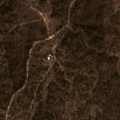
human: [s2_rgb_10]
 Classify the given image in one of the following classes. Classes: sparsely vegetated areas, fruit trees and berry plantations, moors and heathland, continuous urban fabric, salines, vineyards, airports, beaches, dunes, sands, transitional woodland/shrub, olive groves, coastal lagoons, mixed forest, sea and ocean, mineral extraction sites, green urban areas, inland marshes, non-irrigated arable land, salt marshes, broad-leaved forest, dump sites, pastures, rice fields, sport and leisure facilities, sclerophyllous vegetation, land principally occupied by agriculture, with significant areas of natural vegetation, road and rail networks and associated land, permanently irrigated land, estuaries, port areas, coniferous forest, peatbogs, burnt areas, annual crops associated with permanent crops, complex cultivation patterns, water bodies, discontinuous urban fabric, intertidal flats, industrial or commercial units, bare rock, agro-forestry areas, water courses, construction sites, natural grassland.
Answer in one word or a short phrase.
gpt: agro-forestry areas